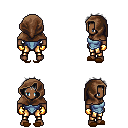
a pixel art fantasy rpg character, male body template, human, dark skin, blue vest, gold greaves, gray bedhead hairstyle, cloth hood, gold gloves, brown slippers, four views (front, back, left, right), 2x2 character sprite sheet, small pixel art, hard edges, no anti-aliasing